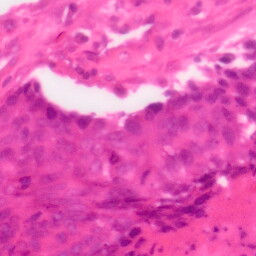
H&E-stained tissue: Colon